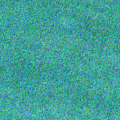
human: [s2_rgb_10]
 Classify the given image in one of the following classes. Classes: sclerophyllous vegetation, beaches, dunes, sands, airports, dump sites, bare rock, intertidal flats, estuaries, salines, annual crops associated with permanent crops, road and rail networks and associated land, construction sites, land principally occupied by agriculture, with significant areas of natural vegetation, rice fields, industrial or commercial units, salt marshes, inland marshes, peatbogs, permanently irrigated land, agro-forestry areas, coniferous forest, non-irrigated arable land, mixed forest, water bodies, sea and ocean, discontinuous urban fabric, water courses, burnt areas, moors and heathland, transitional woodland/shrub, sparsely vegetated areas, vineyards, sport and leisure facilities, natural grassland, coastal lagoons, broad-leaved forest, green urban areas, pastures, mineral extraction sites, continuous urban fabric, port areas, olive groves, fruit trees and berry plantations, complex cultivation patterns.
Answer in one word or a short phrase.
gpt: sea and ocean